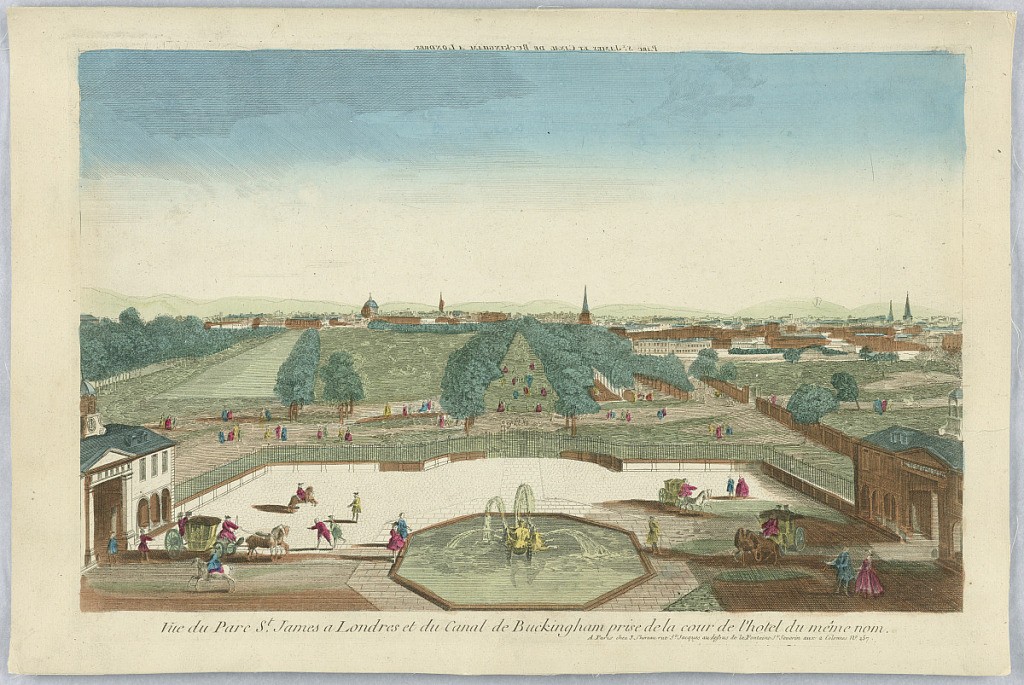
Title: Peep-Show Print
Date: mid-18th century
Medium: Engraving and brush and wash on paper
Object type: Print
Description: Peep-show print